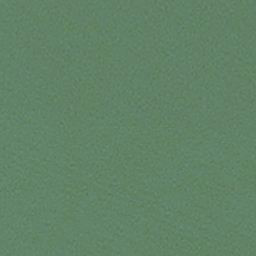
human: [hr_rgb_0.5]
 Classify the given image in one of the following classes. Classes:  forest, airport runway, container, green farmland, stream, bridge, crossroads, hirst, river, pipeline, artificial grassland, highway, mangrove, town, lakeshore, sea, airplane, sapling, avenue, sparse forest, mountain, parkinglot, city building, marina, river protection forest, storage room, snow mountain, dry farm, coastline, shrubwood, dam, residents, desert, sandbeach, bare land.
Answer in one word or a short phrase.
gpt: sea